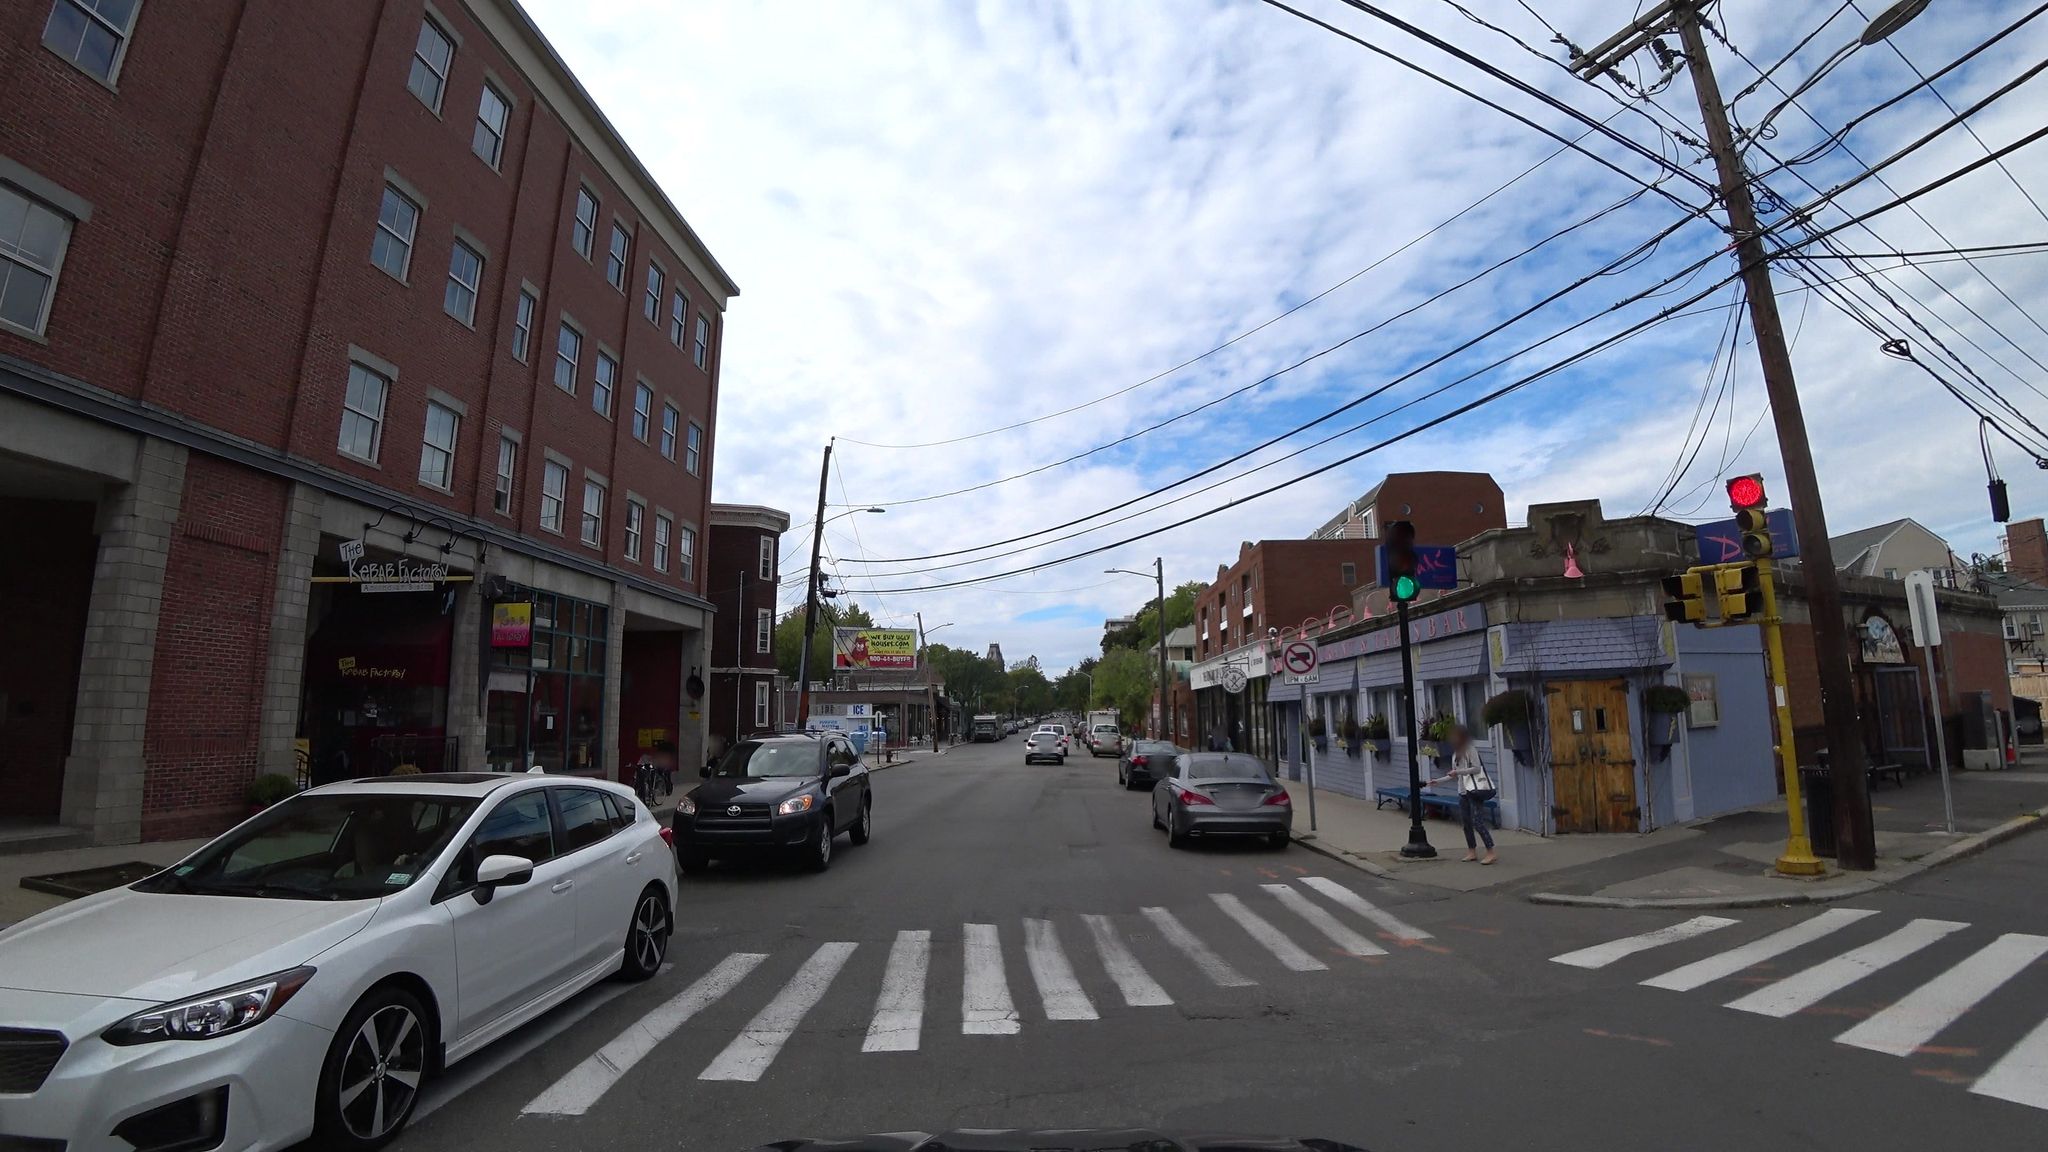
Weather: cloudy
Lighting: day
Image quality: good
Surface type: driving surface
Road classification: tertiary
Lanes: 2
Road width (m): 18.3
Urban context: urban centre
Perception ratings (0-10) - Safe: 4.35, Lively: 8.45, Beautiful: 1.72, Boring: 1.94, Depressing: 2.6, Wealthy: 4.34